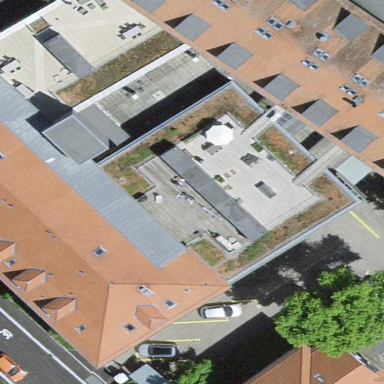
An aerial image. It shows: Commercial building.